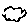
Label: cloud